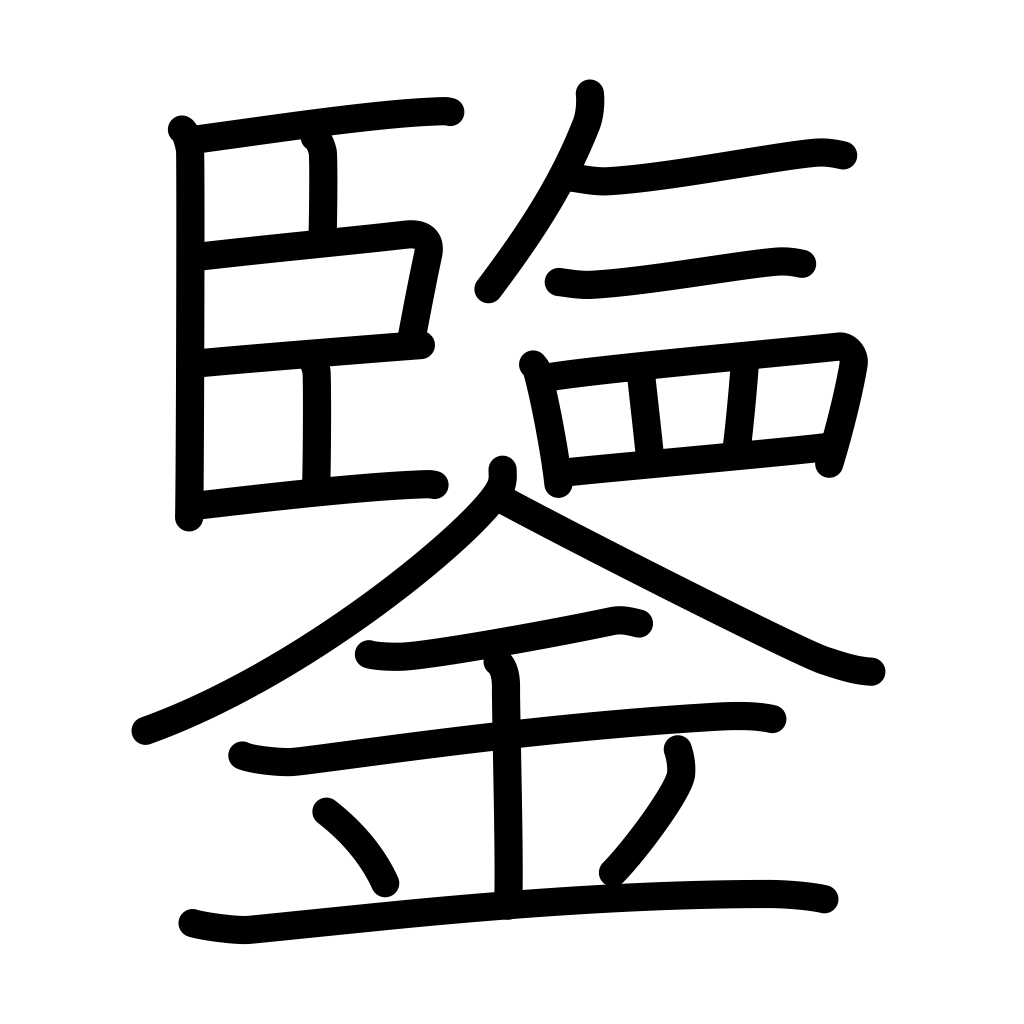
Meaning: take warning from, learn from, pattern, example